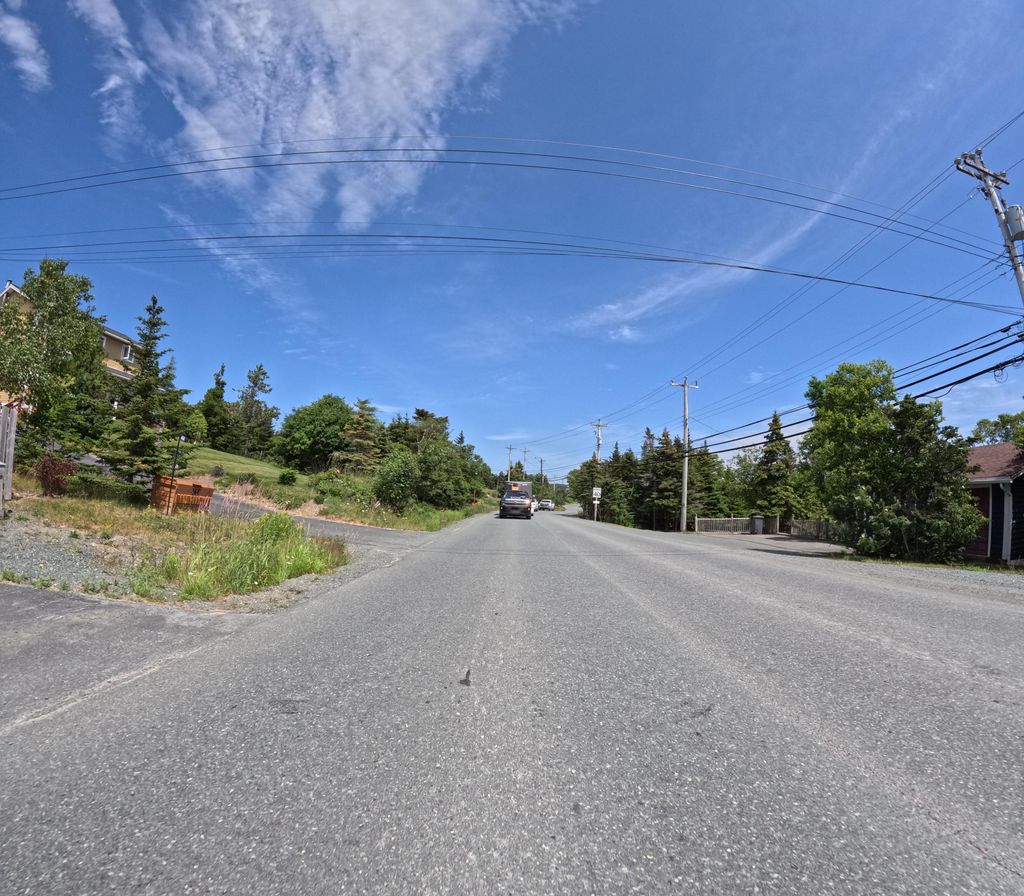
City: st_johns